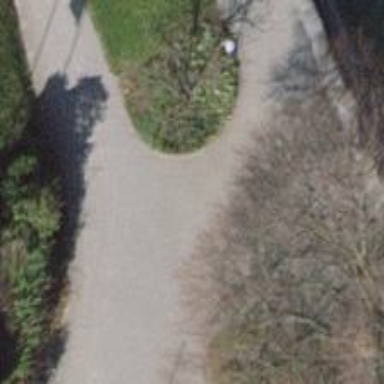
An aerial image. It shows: Footway with surface of fine gravel.